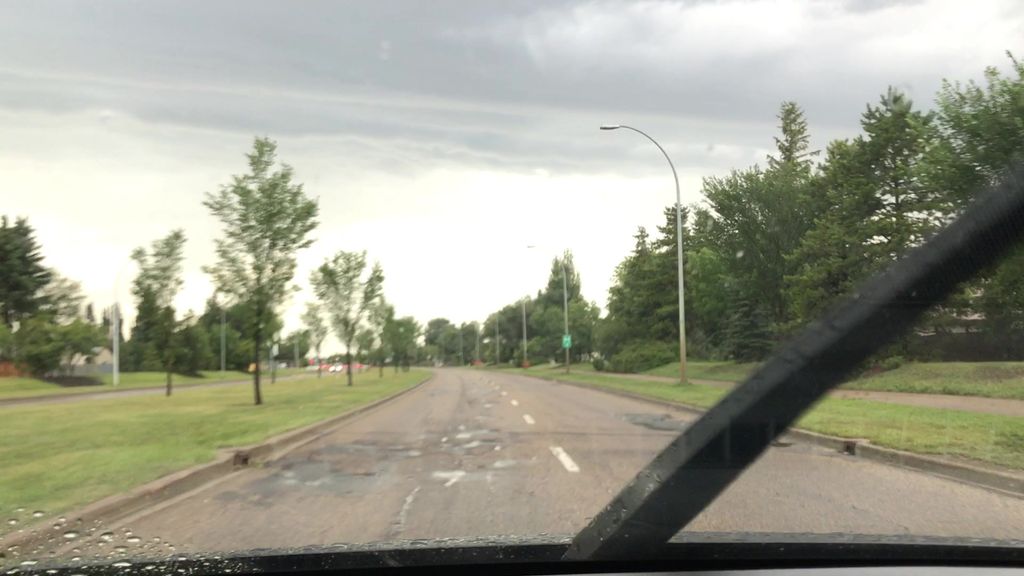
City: edmonton